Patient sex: F
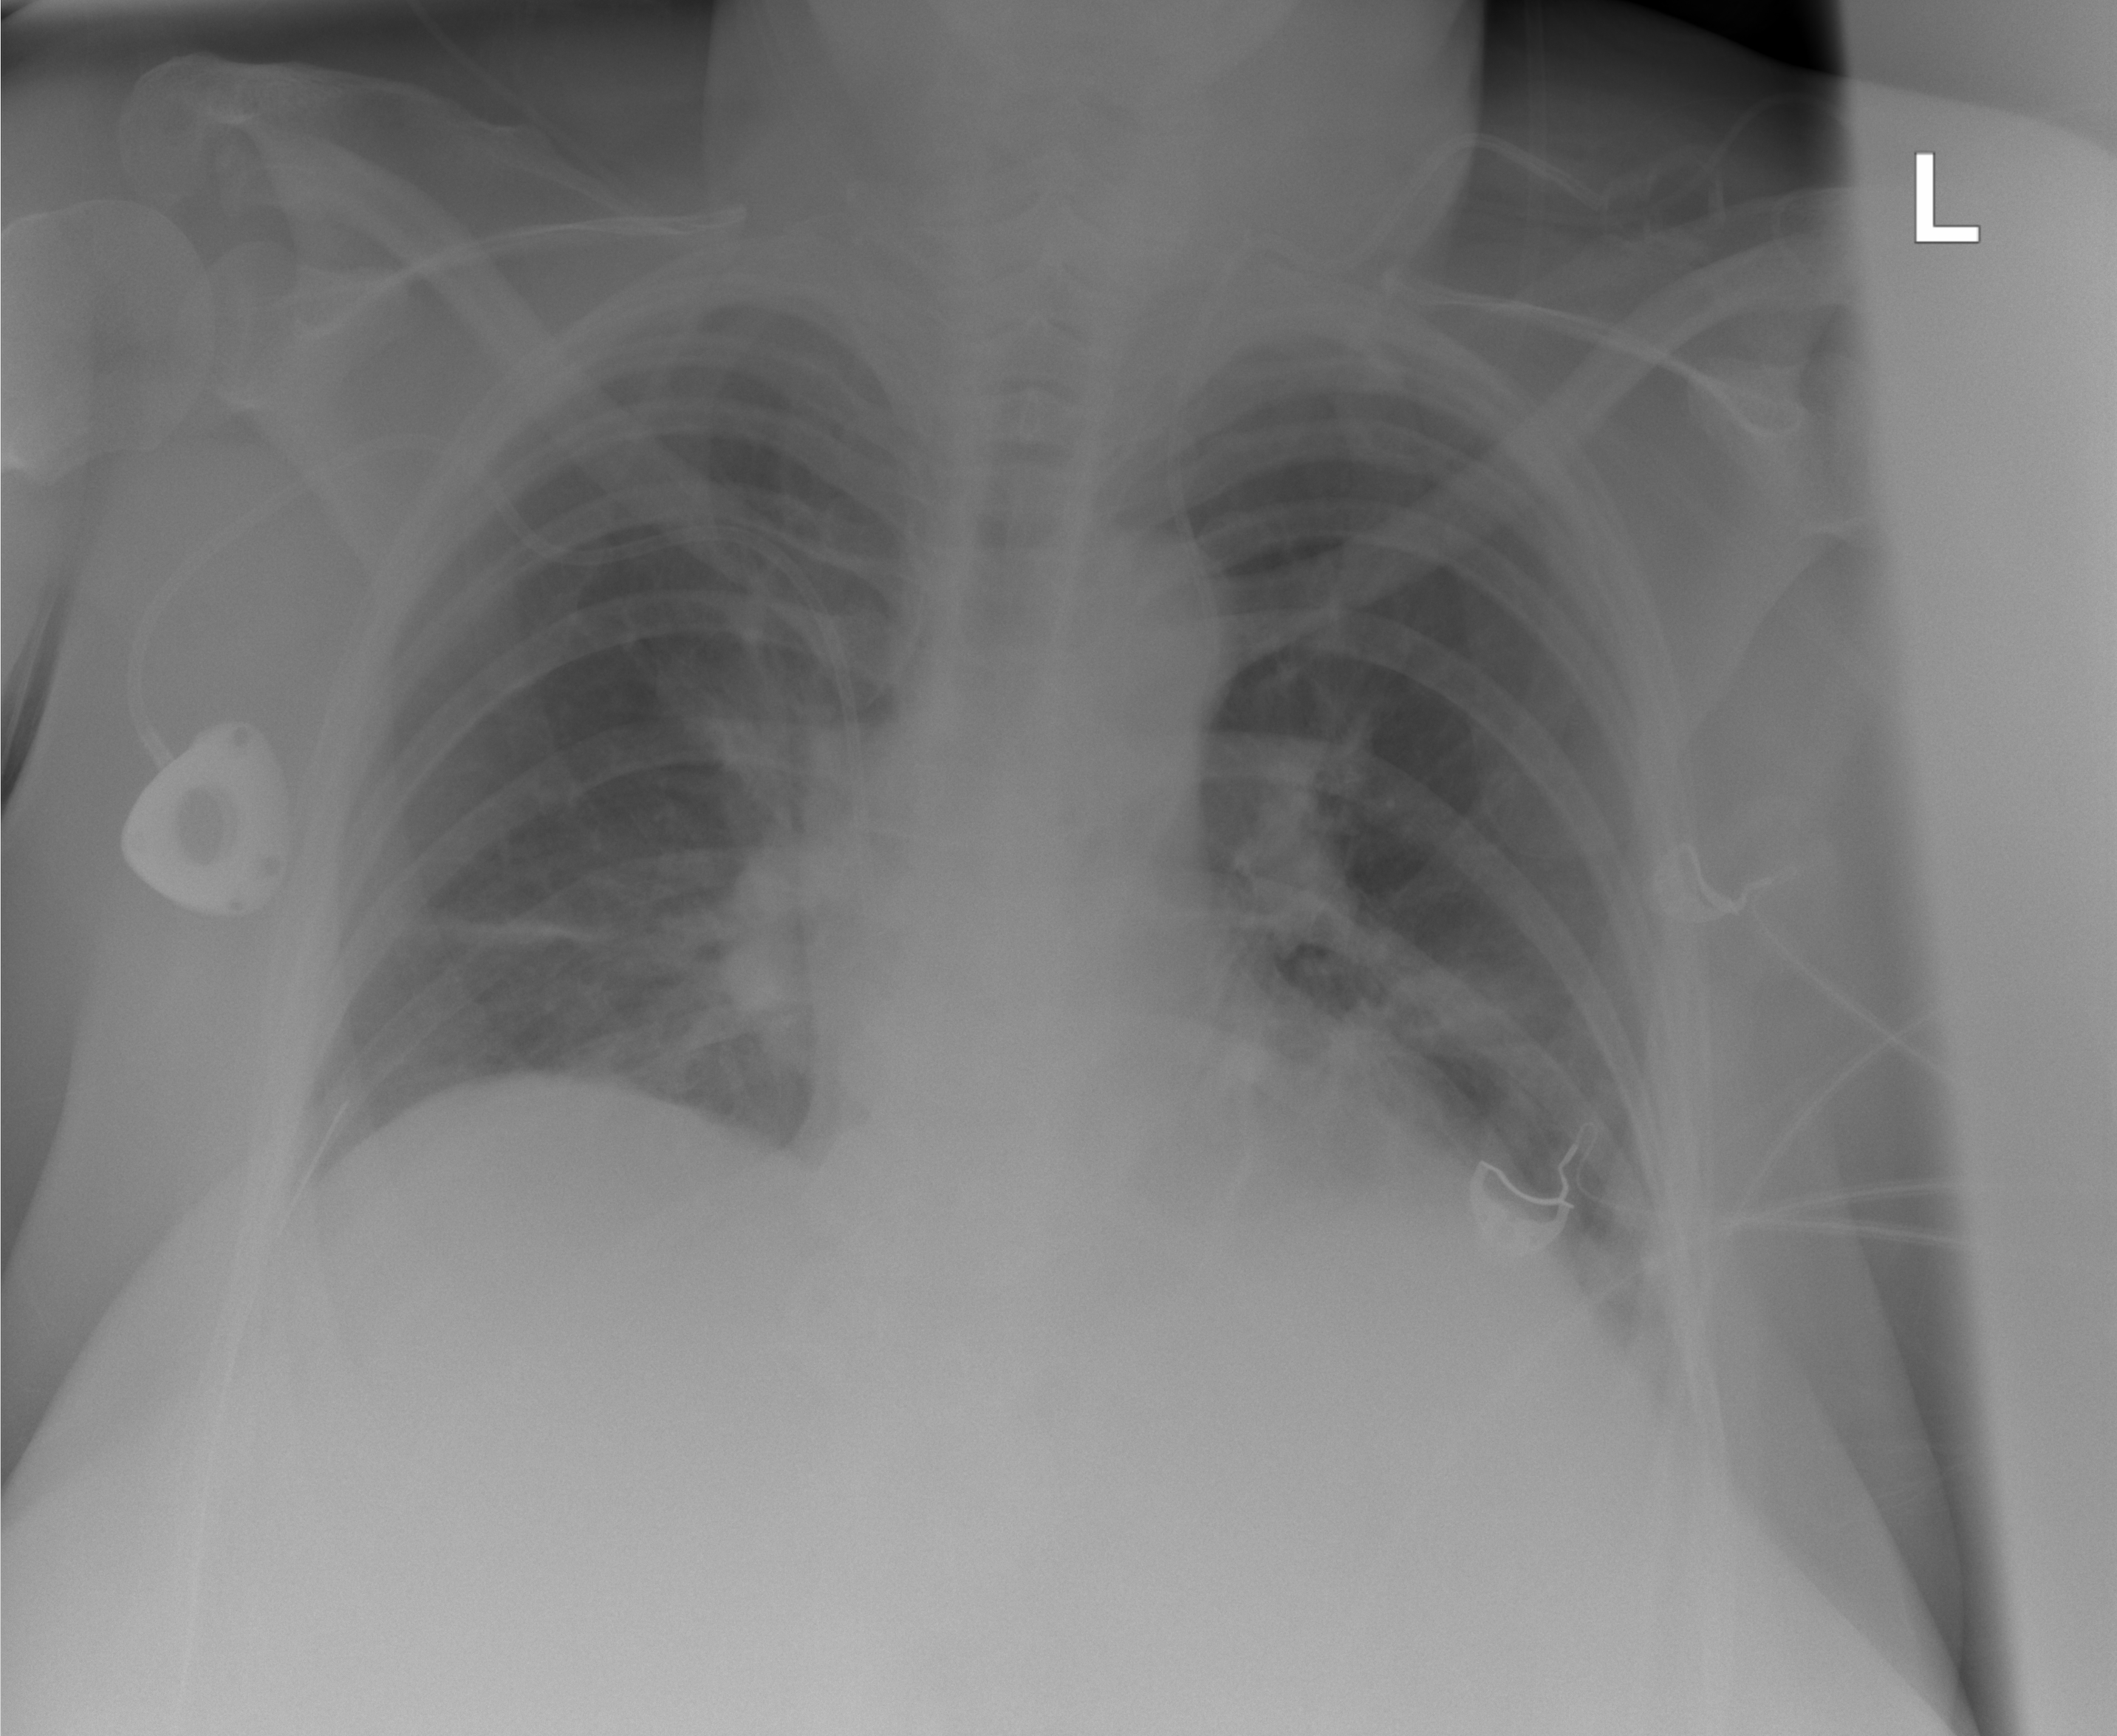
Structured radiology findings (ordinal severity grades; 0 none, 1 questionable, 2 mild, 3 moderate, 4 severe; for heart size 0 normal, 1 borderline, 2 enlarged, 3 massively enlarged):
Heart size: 0
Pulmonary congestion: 2
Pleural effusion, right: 0
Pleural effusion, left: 0
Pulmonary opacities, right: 0
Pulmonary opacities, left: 0
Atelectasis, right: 2
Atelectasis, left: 2